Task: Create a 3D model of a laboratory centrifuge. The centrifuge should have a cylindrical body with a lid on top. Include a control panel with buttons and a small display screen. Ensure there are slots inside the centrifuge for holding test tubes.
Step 625:
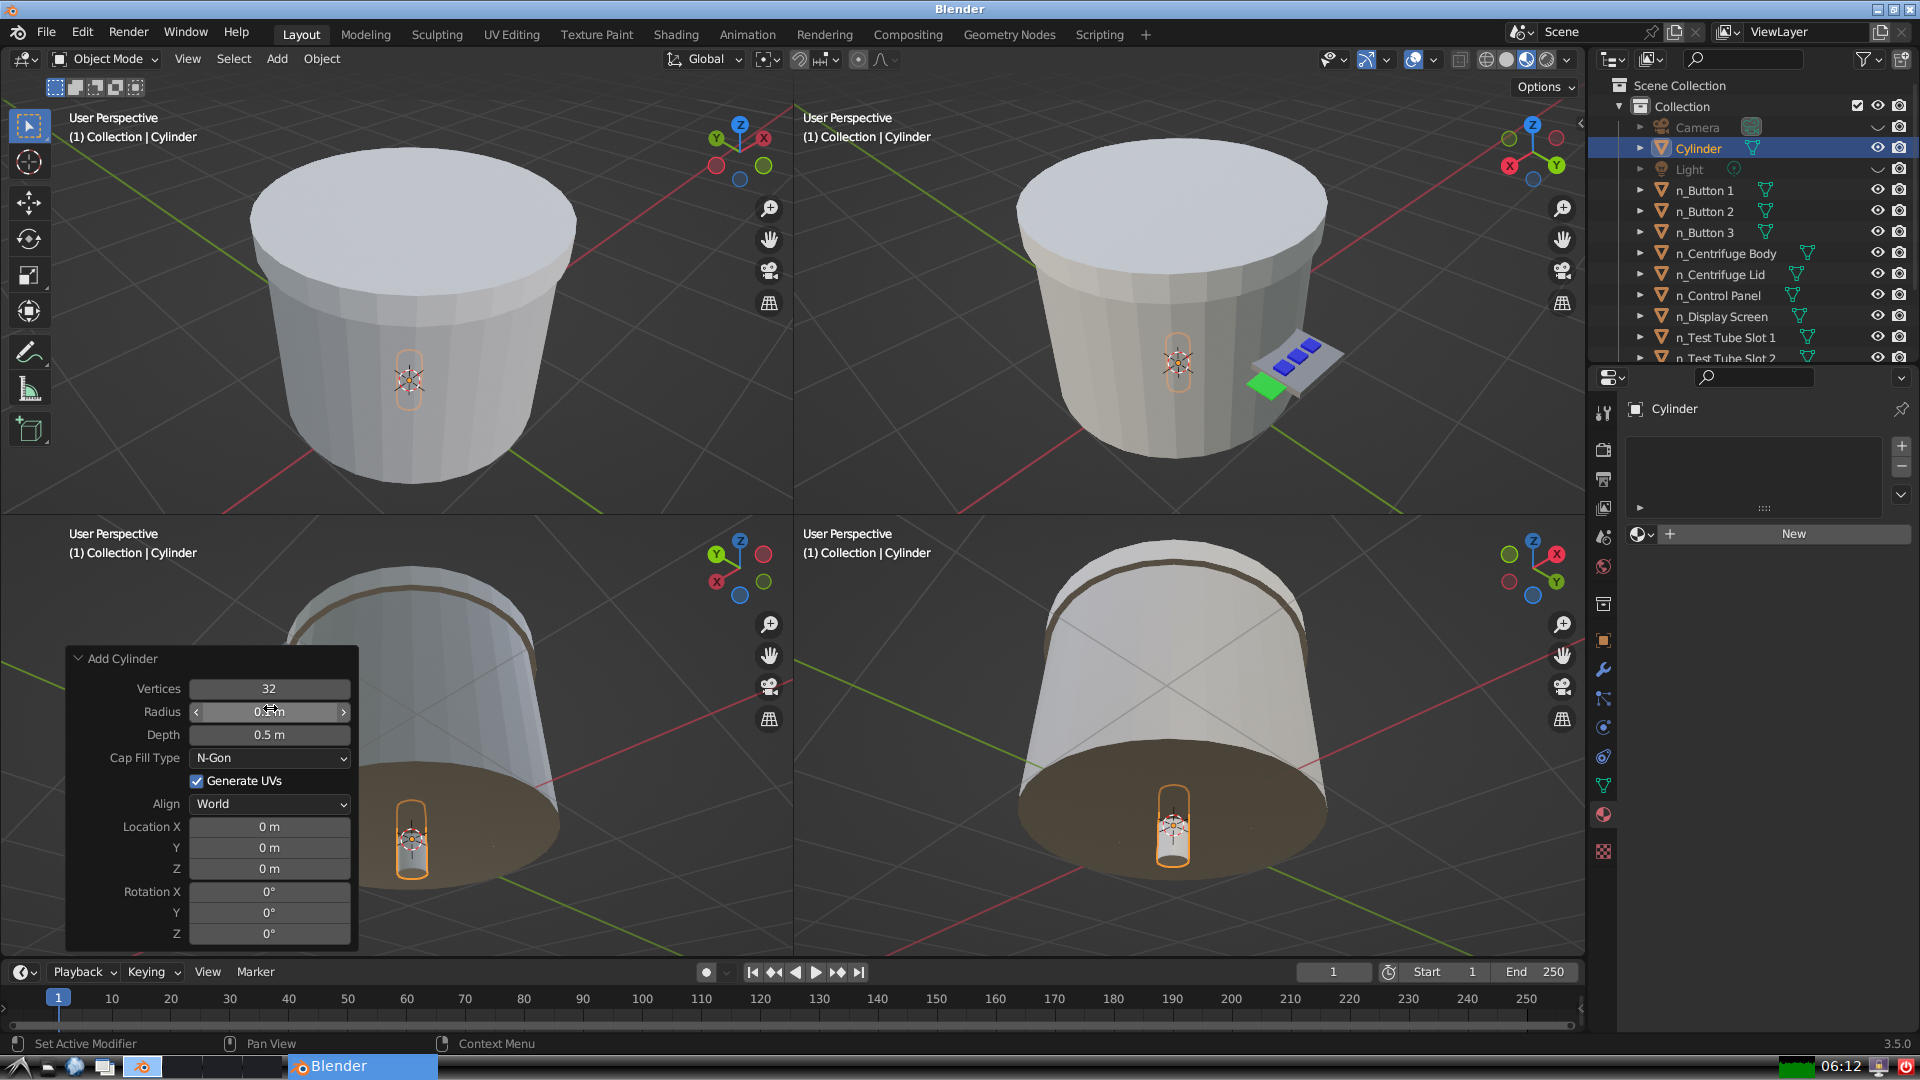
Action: click: no